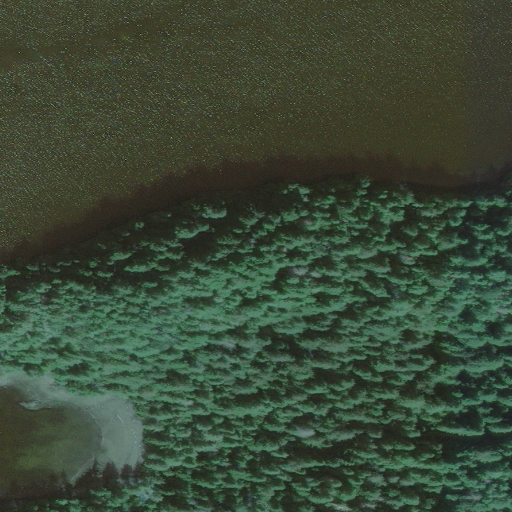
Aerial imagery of cape in Alaska named Way Point containing only unknown